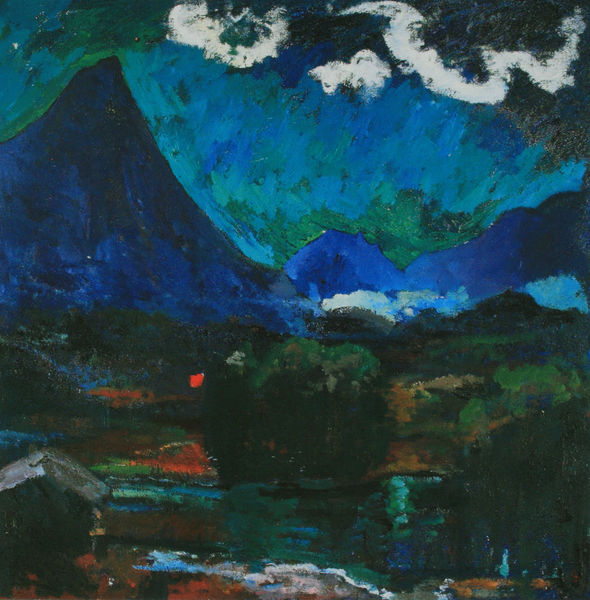
Titel: Nachtlandschaft
Künstler: Giovanni Giacometti
Institution: Privatbesitz
Schlagwörter: blau, dunkel, felsen, gemälde, himmel, wolken, bäume, grün, see, abend, licht, nacht, haus, rot, expressionismus, malerei, stein, natur, wald, berge, gebirge, gipfel, regen, alpen